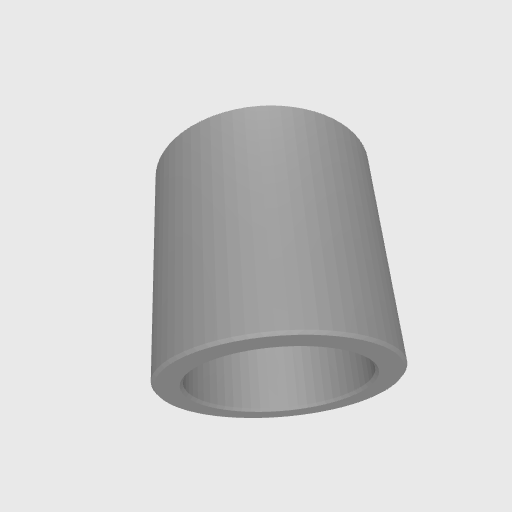
Part: Spacer6ID8OD8